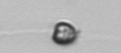
Label: Apedinella